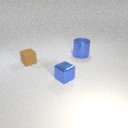
large blue metal cylinder behind small blue metal cube